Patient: sex F, age 75
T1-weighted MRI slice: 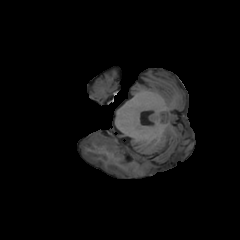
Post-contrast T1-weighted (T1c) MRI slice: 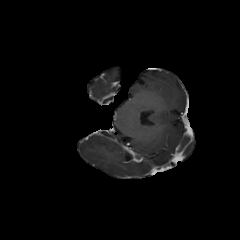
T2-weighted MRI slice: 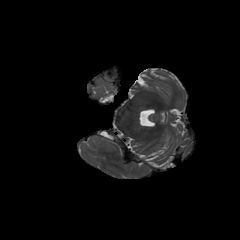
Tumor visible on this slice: no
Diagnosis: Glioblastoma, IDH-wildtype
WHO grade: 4